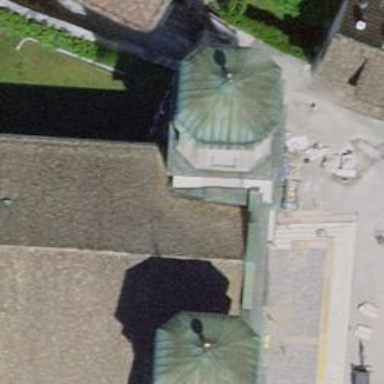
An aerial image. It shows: Bell tower with onion-shaped roof.